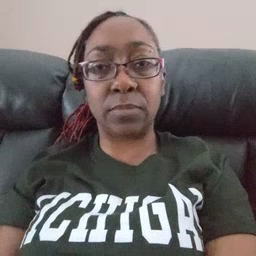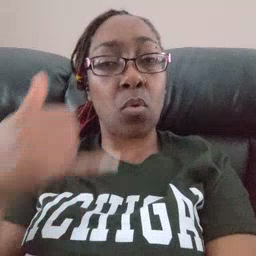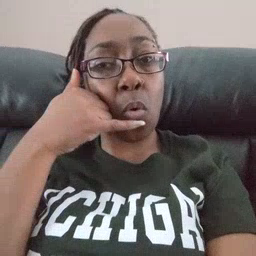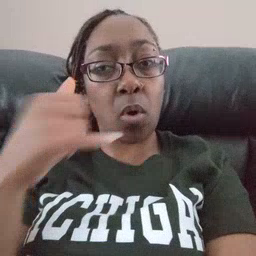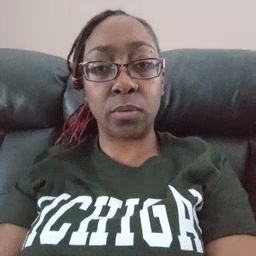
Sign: callonphone